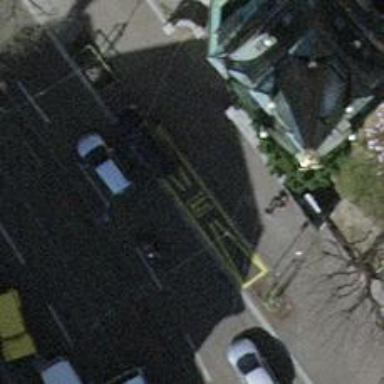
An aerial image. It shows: Taxi stand.